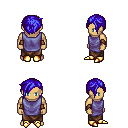
a pixel art fantasy rpg character, male body template, human, tanned skin, chain tabard jacket, robe skirt, blue pixie cut hairstyle, leather bracers, gold boots, four views (front, back, left, right), 2x2 character sprite sheet, small pixel art, hard edges, no anti-aliasing